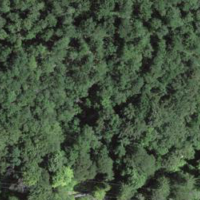
EUNIS habitat code: 44
Species observed at this site:
Lamium galeobdolon
Asplenium scolopendrium